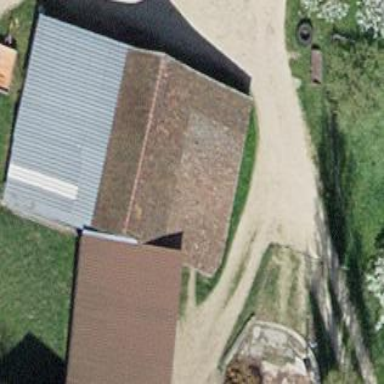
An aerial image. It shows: Barn.